Question: I want to download jquery autocomplete plugin, but it doesn't let me download only that file but with jquery core, jquery position, widget etc. scripts.
But I don't want all these files as I already have them added in my project and working fine, so I don't want to break any current working logic.
When I tried putting all the script came with autocomplete(including core.js), it worked but then my datepicker stopped working.
I also tried picking and adding only autocomplete script part from the full script but it didn't work, may be because I am using jquery 1.7.2 and I found autocomplete 1.10.2.
Is there any way to get only autocomplete plugin or any similar plugin that can work something like we get other plugins from outside authors?
Basically my requirement is not exactly of autocomplete, what I want is to have a text box that on focus show the list of options to choose, something like dropdownlist options but also lets us put our own value and don't show the dropdown list arrow.
I made this all working with the help of autocomplete plugin, the problem came when I tried adding it in my project.
Basically this requirement

Any idea what I can do?
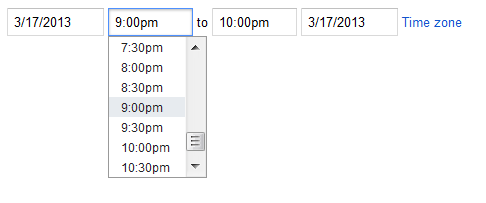
Answer: You can go to the <URL> and get the file with the source.
Then, in the 'ui' folder, you will see separate files for each module, including 'jquery.ui.autocomplete.js'.
I do not know how your files are organized in your project, but be aware that the 'autocomplete' module needs 'core', 'widget', 'position' and 'menu' in order to work. The first two must be loaded before 'autocomplete'.
Your code should look like this:
'''
<script type="text/javascript" src="vendor/jquery-ui/js/jquery.ui.core.js"></script>
<script type="text/javascript" src="vendor/jquery-ui/js/jquery.ui.widget.js"></script>
<script type="text/javascript" src="vendor/jquery-ui/js/jquery.ui.position.js"></script>
<script type="text/javascript" src="vendor/jquery-ui/js/jquery.ui.menu.js"></script>
<script type="text/javascript" src="vendor/jquery-ui/js/jquery.ui.autocomplete.js"></script>
'''
Hope it helps!